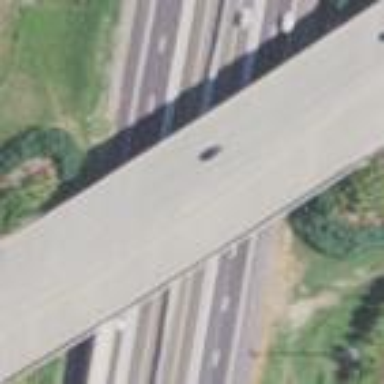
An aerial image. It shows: Man-made bridge.